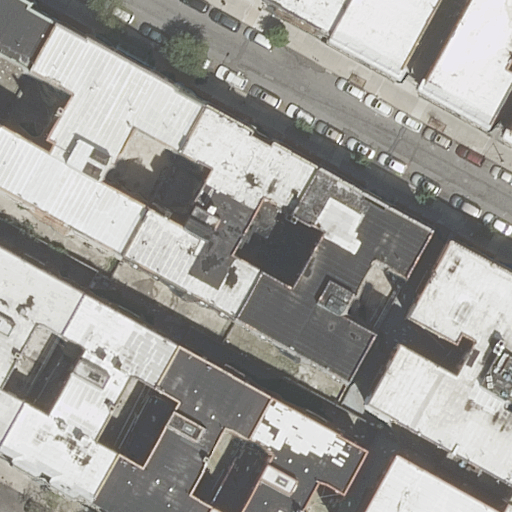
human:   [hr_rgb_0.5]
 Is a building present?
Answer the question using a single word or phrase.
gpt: yes

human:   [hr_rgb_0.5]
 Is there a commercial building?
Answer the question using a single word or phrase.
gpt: no

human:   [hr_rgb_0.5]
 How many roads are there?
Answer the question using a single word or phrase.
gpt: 1

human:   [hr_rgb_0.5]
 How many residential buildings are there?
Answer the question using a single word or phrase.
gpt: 13

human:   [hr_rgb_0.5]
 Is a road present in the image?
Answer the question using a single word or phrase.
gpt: yes

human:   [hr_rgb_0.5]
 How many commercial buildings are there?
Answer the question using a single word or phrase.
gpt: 0

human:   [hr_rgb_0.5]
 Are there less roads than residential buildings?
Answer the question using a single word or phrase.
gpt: yes

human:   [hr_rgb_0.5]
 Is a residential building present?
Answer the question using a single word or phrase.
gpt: yes

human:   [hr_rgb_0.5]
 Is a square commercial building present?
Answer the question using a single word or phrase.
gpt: no

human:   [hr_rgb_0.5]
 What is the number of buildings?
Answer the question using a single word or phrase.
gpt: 13

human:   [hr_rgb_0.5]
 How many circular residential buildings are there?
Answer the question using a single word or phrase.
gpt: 0

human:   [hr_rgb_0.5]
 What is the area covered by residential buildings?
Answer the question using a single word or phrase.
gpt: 4513m2

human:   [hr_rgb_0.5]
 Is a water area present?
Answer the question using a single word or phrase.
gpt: no

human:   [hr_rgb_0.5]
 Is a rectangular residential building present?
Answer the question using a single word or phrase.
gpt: yes

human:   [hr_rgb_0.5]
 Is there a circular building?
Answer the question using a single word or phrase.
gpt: no

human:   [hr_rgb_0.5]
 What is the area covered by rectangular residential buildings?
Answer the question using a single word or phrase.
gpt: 236m2

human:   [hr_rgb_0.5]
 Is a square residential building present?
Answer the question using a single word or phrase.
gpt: no

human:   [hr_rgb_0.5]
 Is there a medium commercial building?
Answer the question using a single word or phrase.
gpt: no

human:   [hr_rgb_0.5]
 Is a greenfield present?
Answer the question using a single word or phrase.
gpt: no

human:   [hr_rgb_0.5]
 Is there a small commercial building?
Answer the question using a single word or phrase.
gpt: no

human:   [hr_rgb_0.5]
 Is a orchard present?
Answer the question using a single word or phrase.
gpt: no

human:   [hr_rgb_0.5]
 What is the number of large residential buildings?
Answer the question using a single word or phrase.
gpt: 5

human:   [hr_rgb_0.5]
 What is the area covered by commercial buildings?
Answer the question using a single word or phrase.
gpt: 0m2

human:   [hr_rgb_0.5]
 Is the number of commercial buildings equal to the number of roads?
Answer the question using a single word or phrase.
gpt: no

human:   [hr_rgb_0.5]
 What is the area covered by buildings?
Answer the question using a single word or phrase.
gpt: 4513m2

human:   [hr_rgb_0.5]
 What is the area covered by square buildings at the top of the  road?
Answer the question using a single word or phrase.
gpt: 0m2

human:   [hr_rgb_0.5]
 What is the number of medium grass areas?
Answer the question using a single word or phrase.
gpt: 0

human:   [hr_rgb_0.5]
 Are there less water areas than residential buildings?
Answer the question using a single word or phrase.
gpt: yes

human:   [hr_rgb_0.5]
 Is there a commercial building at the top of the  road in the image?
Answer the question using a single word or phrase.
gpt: no

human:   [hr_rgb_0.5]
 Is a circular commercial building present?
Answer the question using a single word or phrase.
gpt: no

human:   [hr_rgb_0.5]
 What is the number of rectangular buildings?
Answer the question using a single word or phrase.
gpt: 5

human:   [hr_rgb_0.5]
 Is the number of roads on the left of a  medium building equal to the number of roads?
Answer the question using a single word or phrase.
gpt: no

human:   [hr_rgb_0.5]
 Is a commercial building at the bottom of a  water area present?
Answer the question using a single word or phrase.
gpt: no

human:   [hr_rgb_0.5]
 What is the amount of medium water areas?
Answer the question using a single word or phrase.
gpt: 0

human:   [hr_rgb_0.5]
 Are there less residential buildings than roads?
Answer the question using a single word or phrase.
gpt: no

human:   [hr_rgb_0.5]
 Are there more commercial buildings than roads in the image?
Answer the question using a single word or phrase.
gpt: no

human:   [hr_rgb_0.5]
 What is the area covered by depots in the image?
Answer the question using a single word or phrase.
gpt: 0m2

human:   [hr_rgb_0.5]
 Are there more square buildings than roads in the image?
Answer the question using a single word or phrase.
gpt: no

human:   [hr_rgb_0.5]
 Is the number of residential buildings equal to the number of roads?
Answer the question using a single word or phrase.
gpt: no

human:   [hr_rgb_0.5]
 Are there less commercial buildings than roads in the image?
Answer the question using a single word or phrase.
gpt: yes

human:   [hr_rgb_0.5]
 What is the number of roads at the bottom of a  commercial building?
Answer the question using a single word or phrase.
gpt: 0

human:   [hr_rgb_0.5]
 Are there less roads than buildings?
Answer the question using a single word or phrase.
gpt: yes

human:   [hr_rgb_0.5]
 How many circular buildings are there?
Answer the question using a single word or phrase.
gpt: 0

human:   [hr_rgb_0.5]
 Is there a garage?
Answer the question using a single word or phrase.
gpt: no

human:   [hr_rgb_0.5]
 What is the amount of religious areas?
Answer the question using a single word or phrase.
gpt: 0

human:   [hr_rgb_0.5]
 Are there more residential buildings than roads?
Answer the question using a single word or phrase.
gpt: yes

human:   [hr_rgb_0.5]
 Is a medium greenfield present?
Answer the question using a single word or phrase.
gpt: no

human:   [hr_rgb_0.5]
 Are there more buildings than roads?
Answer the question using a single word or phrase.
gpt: yes

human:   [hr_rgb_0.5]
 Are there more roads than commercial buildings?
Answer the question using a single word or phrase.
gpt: yes

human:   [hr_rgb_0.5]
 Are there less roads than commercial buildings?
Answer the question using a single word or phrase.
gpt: no

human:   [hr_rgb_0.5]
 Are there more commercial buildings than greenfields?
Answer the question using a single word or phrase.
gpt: no

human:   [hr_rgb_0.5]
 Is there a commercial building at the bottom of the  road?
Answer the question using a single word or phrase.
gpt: no

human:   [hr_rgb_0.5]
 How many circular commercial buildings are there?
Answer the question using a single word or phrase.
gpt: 0

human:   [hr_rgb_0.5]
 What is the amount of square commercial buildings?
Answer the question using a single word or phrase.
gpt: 0

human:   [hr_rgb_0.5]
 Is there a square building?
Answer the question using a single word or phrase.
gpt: no

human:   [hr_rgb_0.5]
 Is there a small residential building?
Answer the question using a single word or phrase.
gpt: yes

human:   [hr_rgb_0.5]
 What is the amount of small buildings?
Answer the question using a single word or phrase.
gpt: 5

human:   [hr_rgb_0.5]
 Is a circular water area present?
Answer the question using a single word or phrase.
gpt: no

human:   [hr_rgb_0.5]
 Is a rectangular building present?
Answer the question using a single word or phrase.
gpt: yes

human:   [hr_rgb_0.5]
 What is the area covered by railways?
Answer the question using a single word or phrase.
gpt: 0m2

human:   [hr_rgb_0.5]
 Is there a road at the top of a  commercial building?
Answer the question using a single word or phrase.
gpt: no

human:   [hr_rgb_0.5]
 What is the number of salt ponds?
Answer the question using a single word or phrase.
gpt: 0

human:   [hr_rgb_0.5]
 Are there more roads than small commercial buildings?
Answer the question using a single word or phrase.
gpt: yes

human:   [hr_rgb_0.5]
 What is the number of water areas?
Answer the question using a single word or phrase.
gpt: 0